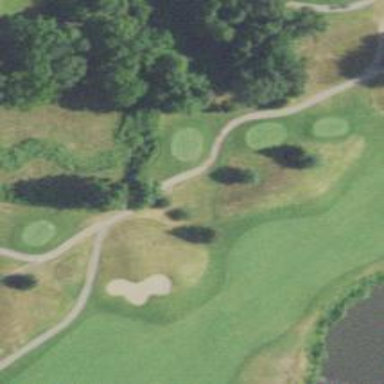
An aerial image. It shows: Path for both roads and golfers.